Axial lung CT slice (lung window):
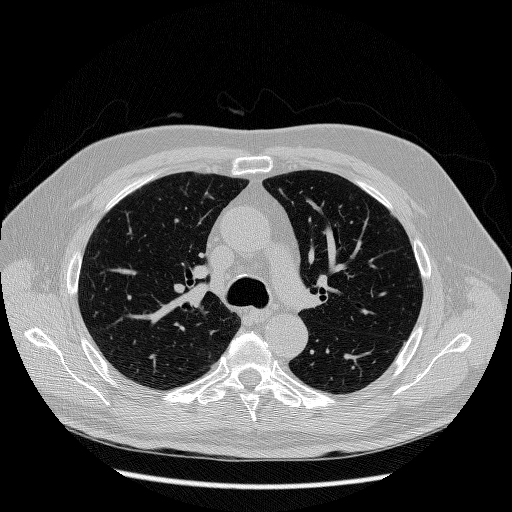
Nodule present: no